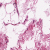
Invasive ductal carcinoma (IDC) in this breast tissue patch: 0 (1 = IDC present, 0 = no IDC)